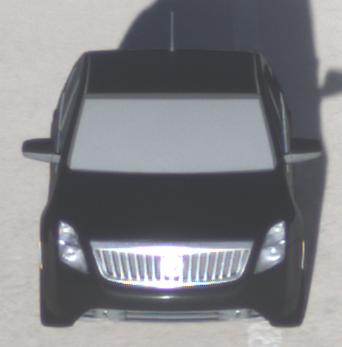
Make: Mercury
Model: Milan
Detailed model: -
Model produced from: 2009
Model produced until: 2010
Doors: 4
Color: black
Road condition: dry road
Daytime: sunrise or sunset
Contrast: high contrast